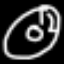
Label: clock